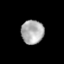
Tissue: lung
Cell type: Myeloid cells
Senescence score: 0.1551
Nuclear area (px): 531
Mean DAPI intensity: 171.928